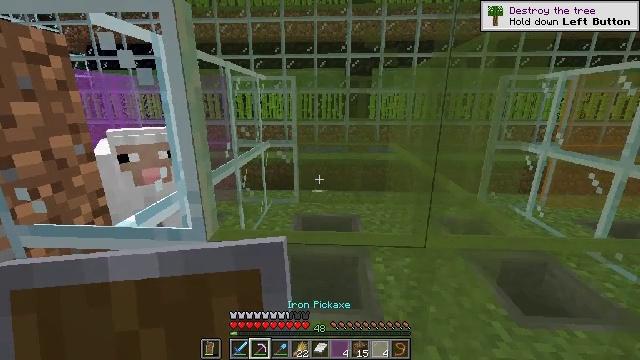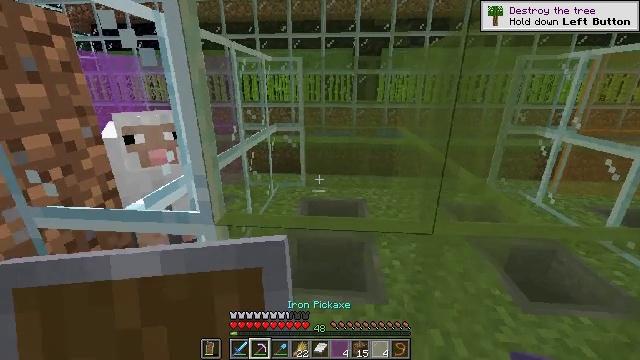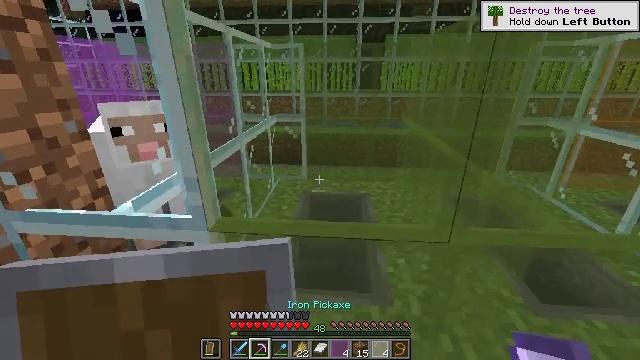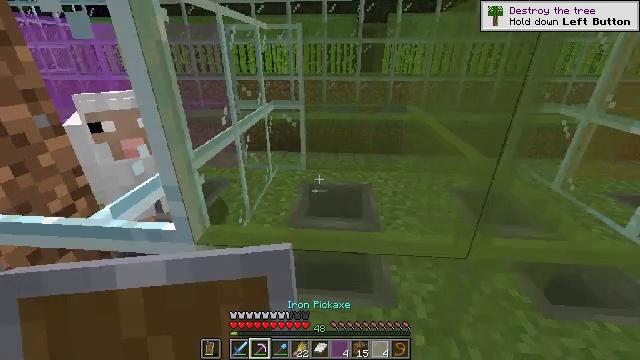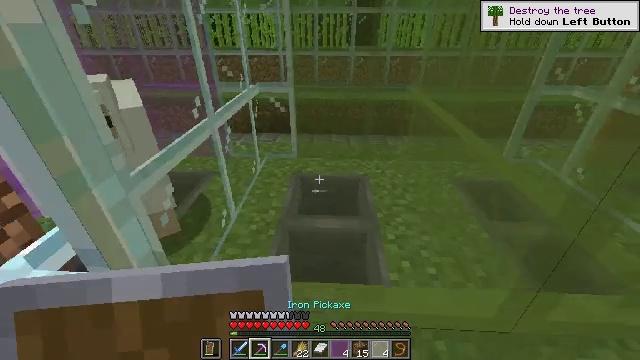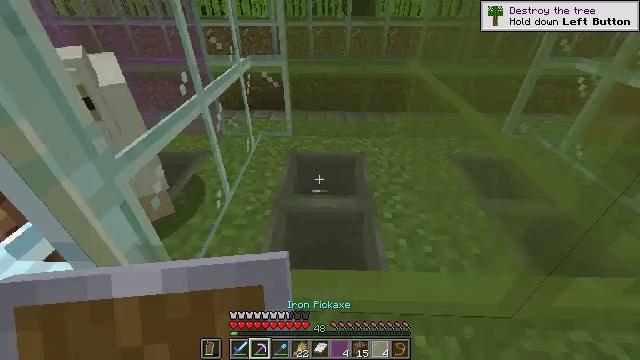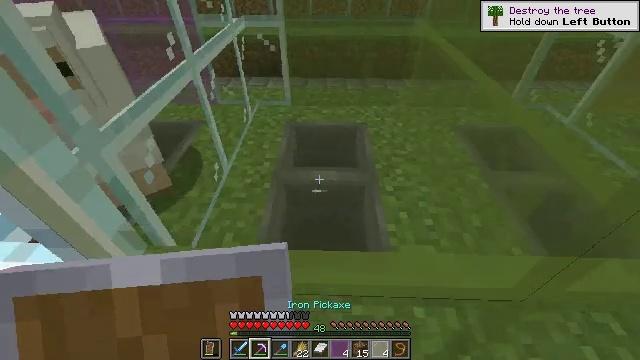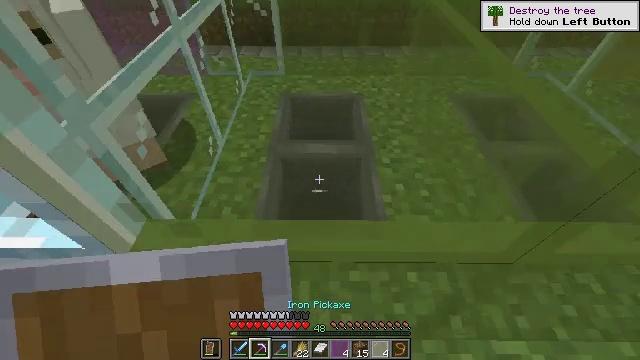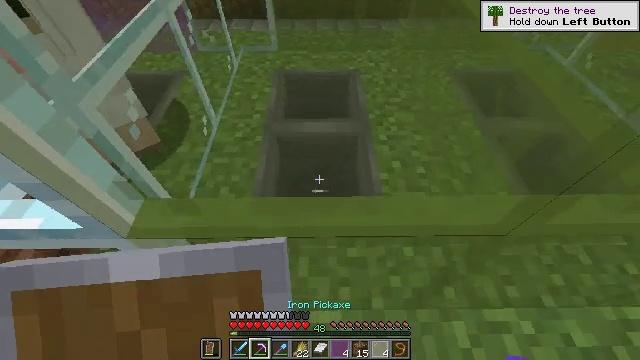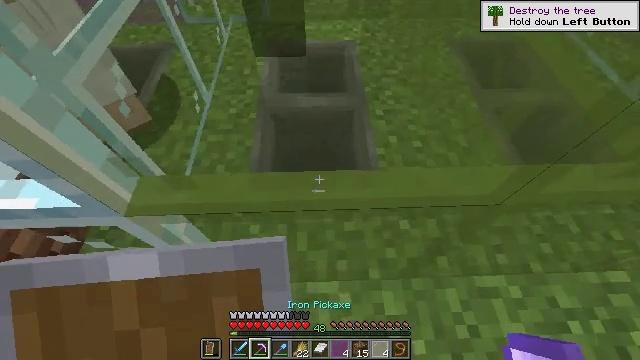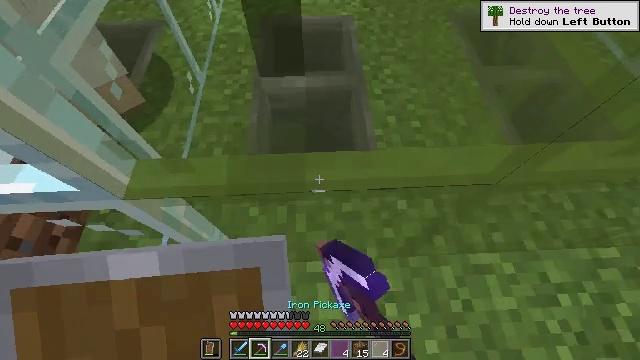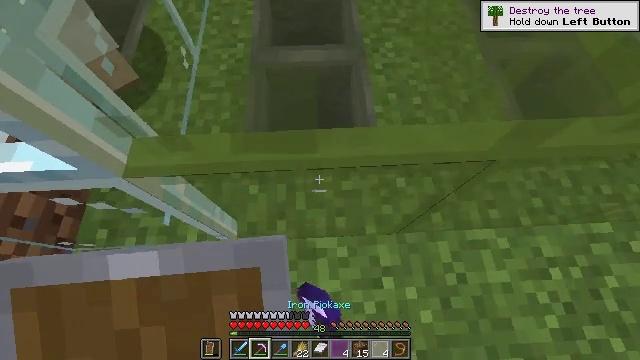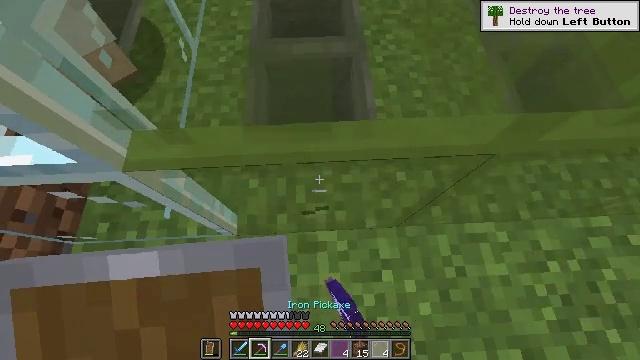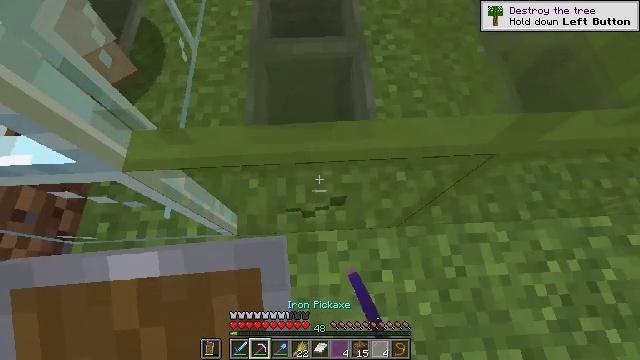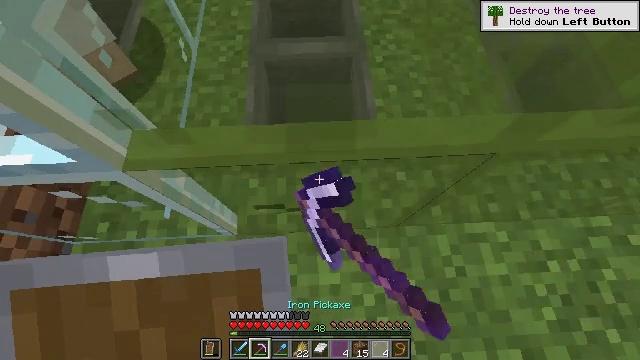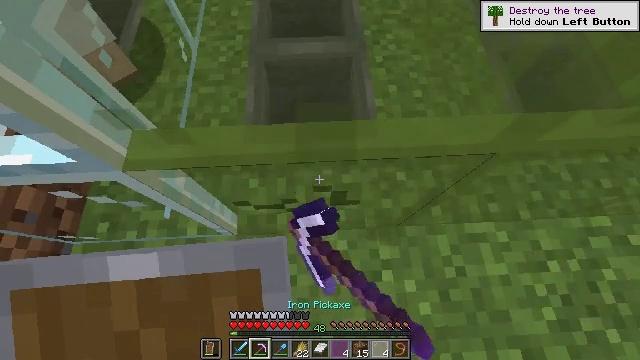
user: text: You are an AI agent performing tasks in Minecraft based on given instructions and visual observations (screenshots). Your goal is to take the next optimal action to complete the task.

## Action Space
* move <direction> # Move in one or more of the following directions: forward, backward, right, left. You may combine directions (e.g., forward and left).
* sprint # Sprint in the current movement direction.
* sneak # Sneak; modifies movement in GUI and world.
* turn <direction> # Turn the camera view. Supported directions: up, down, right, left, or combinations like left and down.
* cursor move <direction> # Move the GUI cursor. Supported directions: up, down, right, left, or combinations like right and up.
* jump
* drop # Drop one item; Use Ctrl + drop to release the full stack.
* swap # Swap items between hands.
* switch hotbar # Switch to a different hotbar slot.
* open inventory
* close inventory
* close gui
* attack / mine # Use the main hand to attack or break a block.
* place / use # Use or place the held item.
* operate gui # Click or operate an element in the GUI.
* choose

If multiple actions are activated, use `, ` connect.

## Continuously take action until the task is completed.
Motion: motion action
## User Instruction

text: Smash the green stained glass pane to retrieve it.
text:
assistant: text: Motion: move forward, turn left and down
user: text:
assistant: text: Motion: move forward, turn down
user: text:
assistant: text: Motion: move forward, turn down
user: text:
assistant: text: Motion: move forward, turn right and down
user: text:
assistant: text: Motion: move forward, turn right and down
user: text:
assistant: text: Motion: move forward, turn down
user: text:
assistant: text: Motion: move forward, turn right and down
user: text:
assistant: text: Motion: turn right and down
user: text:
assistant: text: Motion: turn right and down, attack / mine
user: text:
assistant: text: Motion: turn down, attack / mine
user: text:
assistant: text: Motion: turn down, attack / mine
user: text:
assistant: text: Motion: turn down, attack / mine
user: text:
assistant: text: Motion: attack / mine
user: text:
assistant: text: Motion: attack / mine
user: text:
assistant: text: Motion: attack / mine
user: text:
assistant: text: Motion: attack / mine
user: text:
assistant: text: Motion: attack / mine
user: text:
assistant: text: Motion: attack / mine
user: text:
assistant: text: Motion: turn left and up, attack / mine
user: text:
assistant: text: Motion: turn left and up, attack / mine
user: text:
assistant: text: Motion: turn up, attack / mine
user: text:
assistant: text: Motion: turn up, attack / mine
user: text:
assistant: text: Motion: turn up, attack / mine
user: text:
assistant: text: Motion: turn up, attack / mine
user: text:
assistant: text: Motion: attack / mine
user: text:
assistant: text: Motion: attack / mine
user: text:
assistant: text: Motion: attack / mine
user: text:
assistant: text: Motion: attack / mine
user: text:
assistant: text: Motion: attack / mine
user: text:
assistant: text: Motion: attack / mine